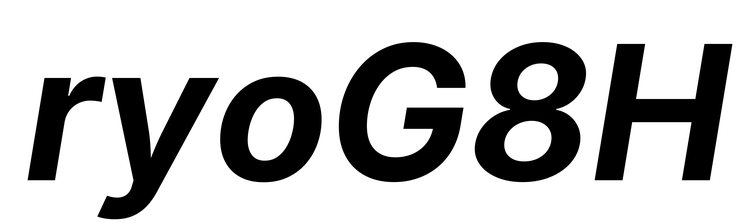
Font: Inter-Italic_Bold_Italic